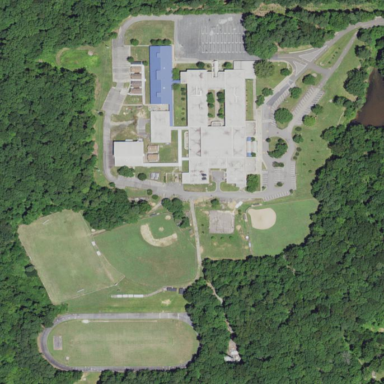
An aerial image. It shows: School.